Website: lowes
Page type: customer-info-address
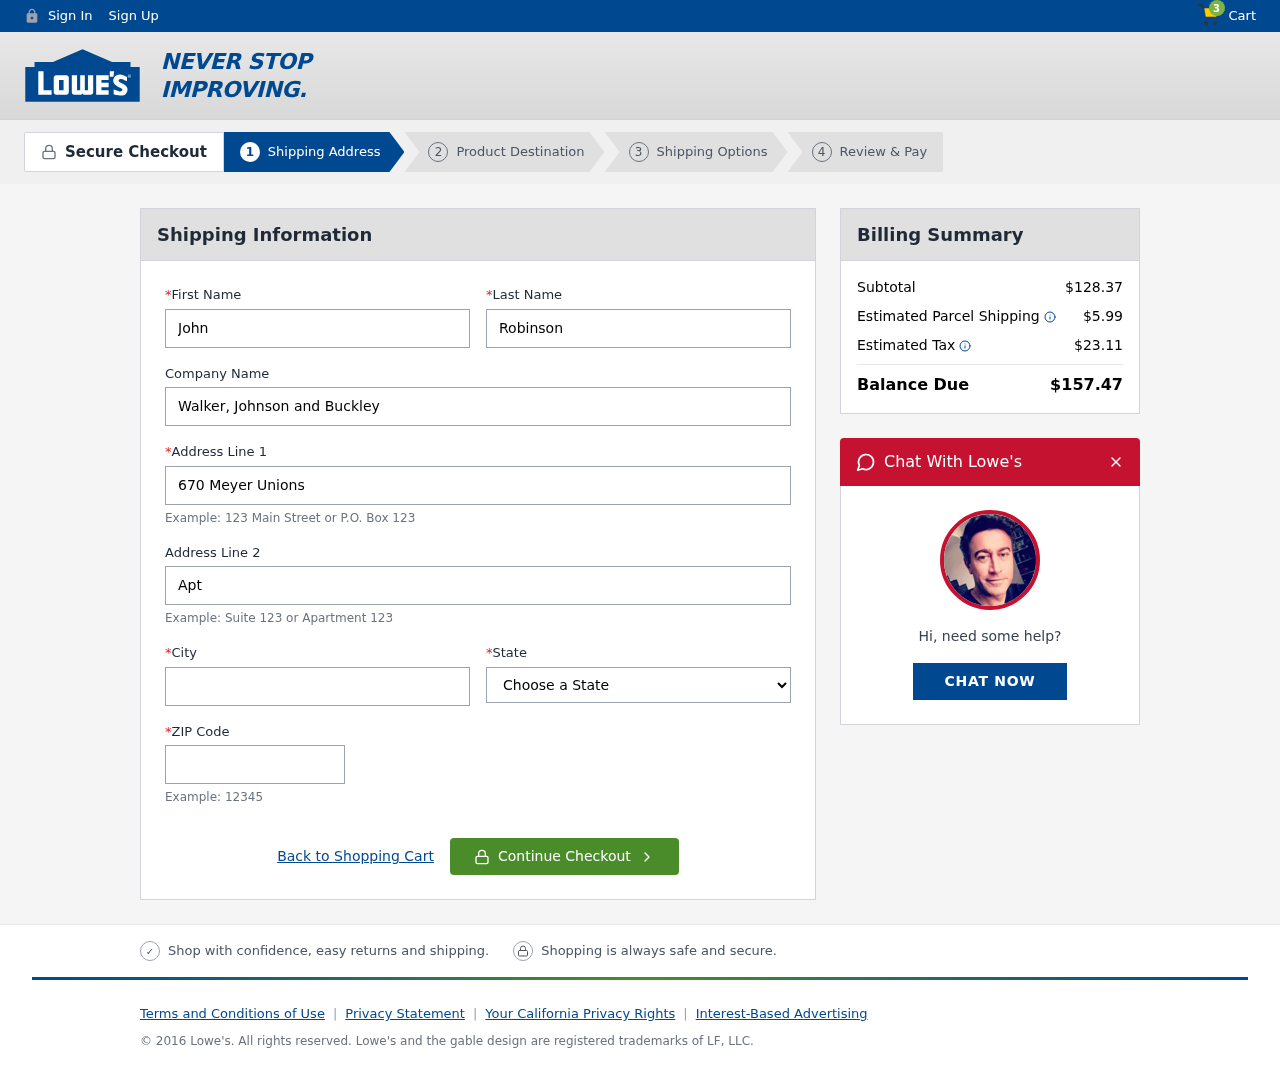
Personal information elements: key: PII_CITY
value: Lake Stephanie
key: PII_COMPANY
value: Walker, Johnson and Buckley
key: PII_FIRSTNAME
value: John
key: PII_LASTNAME
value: Robinson
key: PII_POSTCODE
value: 78332
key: PII_STATE
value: Massachusetts
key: PII_STREET
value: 670 Meyer Unions
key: PII_STREET2
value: Apt. 347
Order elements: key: ORDER_NUM_ITEMS
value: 3
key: ORDER_SUBTOTAL
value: $128.37
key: ORDER_SHIPPING_COST
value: $5.99
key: ORDER_TAX
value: $23.11
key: ORDER_TOTAL
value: $157.47